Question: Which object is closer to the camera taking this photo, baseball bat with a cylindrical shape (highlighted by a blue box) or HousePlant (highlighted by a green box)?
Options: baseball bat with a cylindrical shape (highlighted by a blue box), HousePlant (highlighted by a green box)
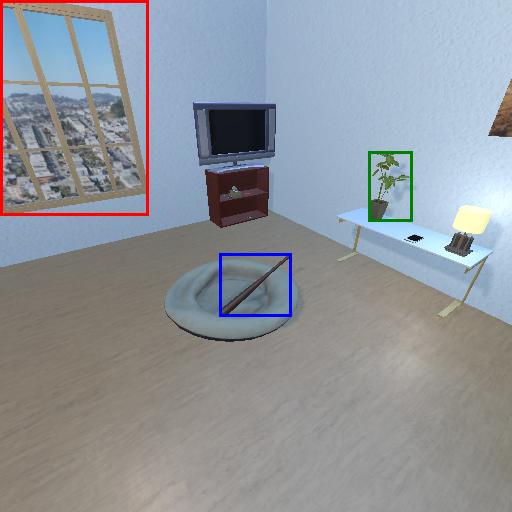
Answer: baseball bat with a cylindrical shape (highlighted by a blue box)